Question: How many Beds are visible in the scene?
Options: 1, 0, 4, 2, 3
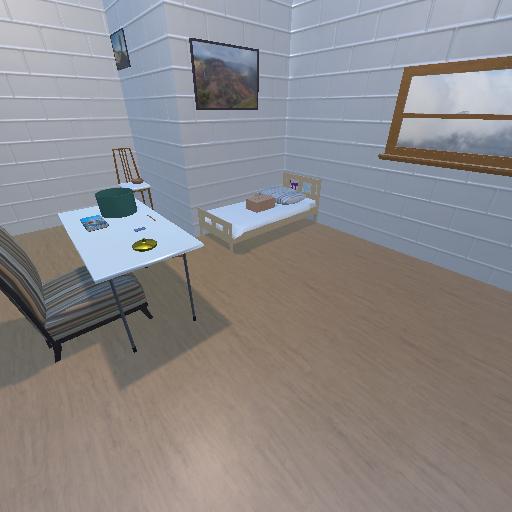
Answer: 1